Aerial crown-view tile of a tropical tree (Barro Colorado Island, Panama), acquired 20250217:
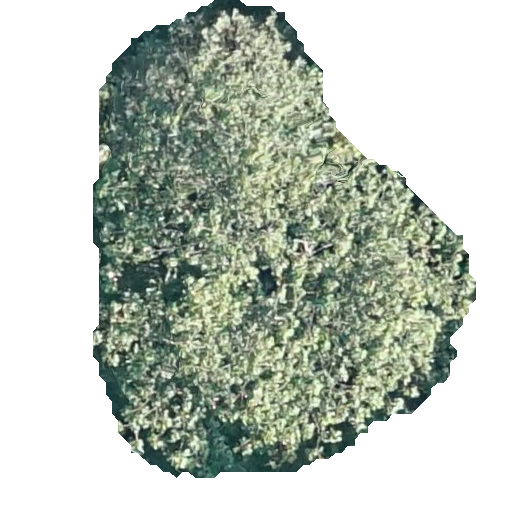
Species: Ochroma pyramidale
GBIF accepted scientific name: Ochroma pyramidale
Crown area: 191.386 m²